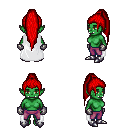
a pixel art fantasy rpg character, female body template, orc, green skin, white cape, magenta pants, red extra-long topknot hairstyle, metal gloves, metal boots, four views (front, back, left, right), 2x2 character sprite sheet, small pixel art, hard edges, no anti-aliasing